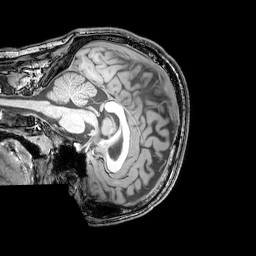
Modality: T1w
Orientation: sagittal
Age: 22
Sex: male
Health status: healthy
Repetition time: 0.081 s
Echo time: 0.037 s